Question: A similar question asked here
<URL>

so I don't like the fact the frame of the figure and histogram bars touch each other. The solution given is:
'''
axes.set_ylim(0, 11)
'''
good, it works, but I have many figures and every time I only want a 10% margin. So manually it is a difficult thing, is there a way to set margin both in x-axis and y-axis?
I need something like 'subplots_adjust', but for the inner, data area.
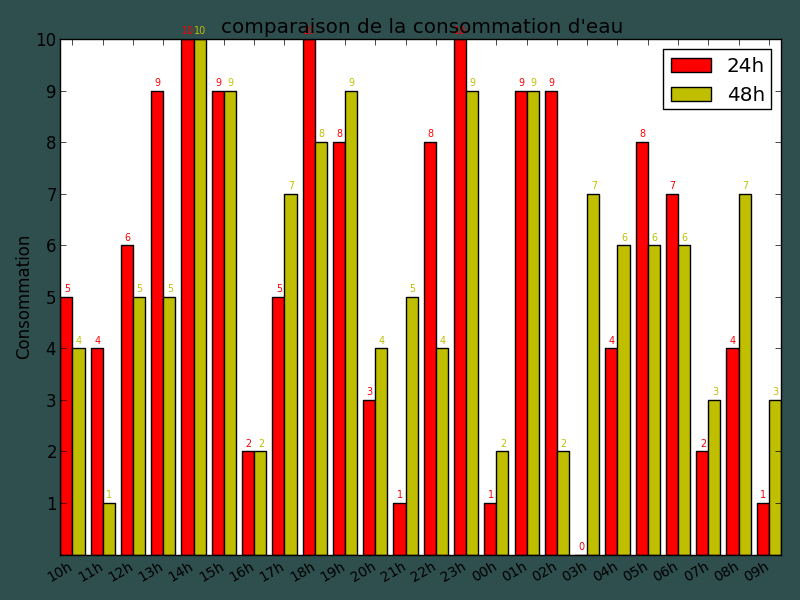
Answer: Not sure if there a way to do this using matplotlib functions but you could always define your own, the following works for me:
'''
def inner_subplots_adjust(axes, xmargin=0.1, ymargin = 0.1):
xmin, xmax = axes.get_xbound()
ymin, ymax = axes.get_ybound()
xscale = 1 + xmargin
yscale = 1 + ymargin
axes.set_xbound((xmin*xscale, xmax*xscale))
axes.set_ybound((ymin*yscale, ymax*yscale))
'''